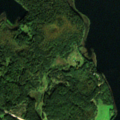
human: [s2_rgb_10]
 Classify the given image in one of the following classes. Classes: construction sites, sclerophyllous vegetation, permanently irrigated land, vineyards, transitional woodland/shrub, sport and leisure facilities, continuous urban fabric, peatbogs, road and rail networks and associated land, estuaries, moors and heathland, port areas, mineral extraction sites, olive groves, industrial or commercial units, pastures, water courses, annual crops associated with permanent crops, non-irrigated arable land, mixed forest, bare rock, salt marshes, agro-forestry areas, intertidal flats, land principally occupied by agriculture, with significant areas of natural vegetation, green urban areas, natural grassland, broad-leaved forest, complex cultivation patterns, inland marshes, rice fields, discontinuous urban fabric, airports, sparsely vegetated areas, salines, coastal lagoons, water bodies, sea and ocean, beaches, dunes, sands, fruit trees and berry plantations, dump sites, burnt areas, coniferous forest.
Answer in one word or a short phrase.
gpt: complex cultivation patterns, land principally occupied by agriculture, with significant areas of natural vegetation, coniferous forest, mixed forest, water bodies